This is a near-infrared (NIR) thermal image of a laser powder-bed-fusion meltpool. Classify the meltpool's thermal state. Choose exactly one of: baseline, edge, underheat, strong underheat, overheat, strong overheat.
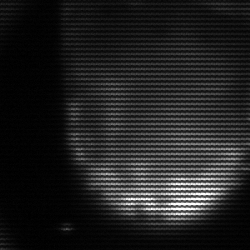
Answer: edge